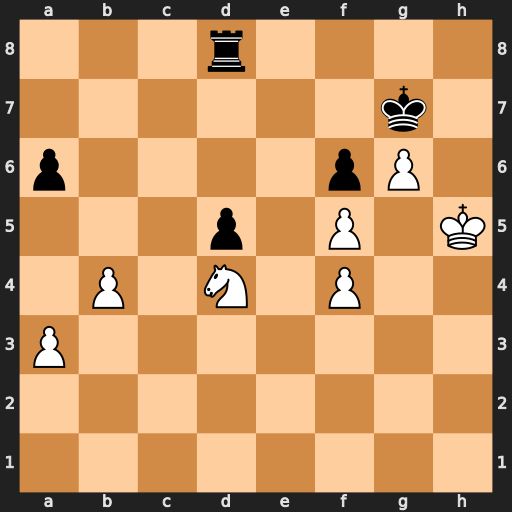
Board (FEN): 3r4/6k1/p4pP1/3p1P1K/1P1N1P2/P7/8/8
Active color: w
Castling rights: -
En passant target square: -
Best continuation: Ne6+ Kg8 Nxd8